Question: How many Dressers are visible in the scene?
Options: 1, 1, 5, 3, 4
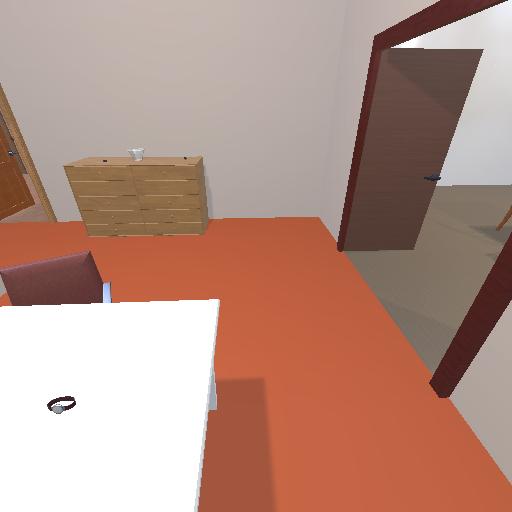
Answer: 1